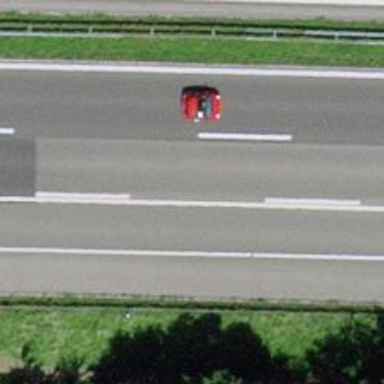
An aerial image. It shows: Asphalt motorway.